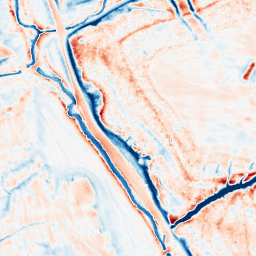
Category: edge_preserving
Decomposition family: anisotropic_diffusion
Decomposition parameters: iterations: 50
kappa: 10
gamma: 0.2
Upsampling method: quadratic
Upsampling parameters: scale: 4
Upsampling scale: 4